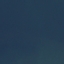
Label: SeaLake